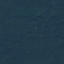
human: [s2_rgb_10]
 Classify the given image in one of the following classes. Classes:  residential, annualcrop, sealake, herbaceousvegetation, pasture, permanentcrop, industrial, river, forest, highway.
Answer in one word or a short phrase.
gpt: Forest